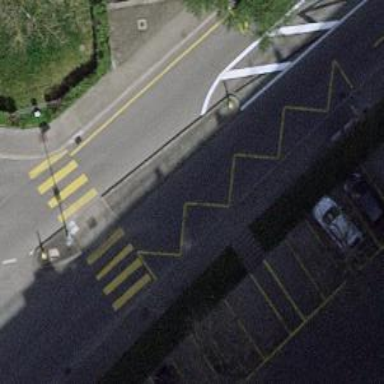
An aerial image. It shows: Steps made of asphalt.